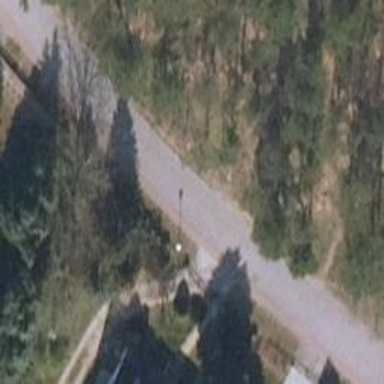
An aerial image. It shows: Residential road.